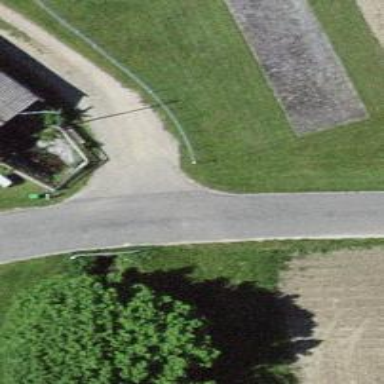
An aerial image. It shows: Unclassified road with asphalt surface running over bridge.